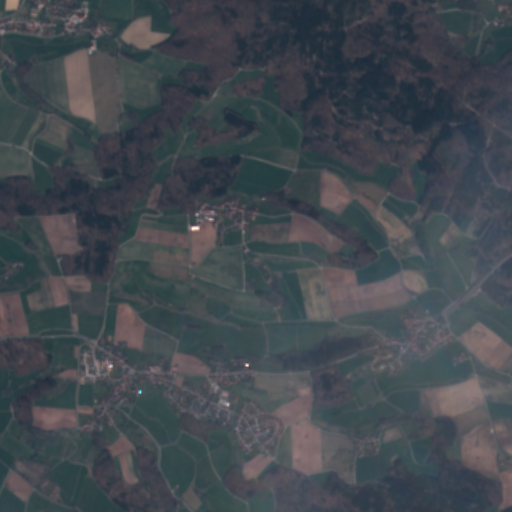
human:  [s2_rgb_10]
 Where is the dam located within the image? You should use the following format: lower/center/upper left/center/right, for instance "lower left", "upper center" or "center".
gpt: The dam is located in the lower left of the image.
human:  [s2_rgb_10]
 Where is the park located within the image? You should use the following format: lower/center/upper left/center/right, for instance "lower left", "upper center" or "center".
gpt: The park is located in the lower of the image.
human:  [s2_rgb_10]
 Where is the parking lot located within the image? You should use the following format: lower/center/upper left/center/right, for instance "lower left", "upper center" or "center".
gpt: The parking lot is located in the lower left of the image.
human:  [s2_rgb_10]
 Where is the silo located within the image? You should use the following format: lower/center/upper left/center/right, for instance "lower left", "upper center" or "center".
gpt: The silo is located in the center of the image.
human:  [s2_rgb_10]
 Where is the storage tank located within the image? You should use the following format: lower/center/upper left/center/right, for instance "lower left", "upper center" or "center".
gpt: The storage tank is located in the lower right of the image.
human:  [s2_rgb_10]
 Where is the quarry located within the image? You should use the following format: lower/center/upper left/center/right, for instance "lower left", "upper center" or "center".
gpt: There is no quarry in the image.